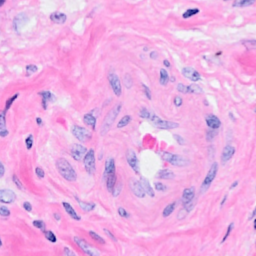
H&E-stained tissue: Breast